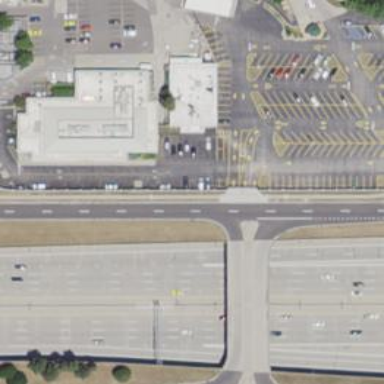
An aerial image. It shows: Asphalt road at the secondary link level.